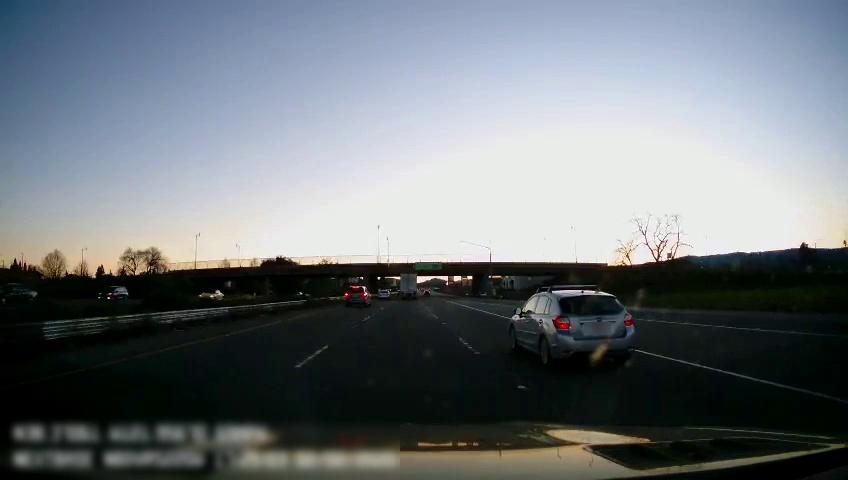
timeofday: Dusk/Dawn/Twilight
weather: Cloudy
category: Drivable Space
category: Vehicles | Car
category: Vehicles | SUV
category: Vehicles | Car
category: Vehicles | Car
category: Vehicles | SUV
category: Vehicles | Truck
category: Vehicles | SUV
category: Lanes | Alternate Lane
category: Lanes | Current Lane
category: Lanes | Current Lane
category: Lanes | Alternate Lane
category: Lanes | Alternate Lane
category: Traffic | Signs